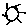
Label: sun